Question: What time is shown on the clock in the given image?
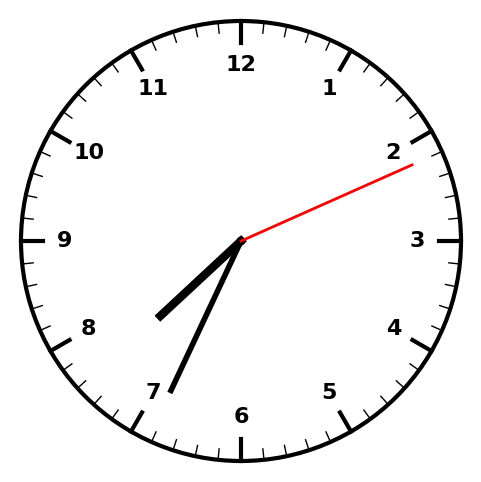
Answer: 07:34:11